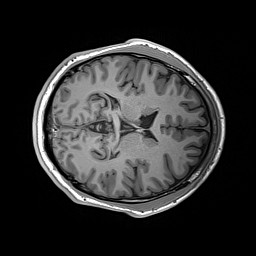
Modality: T1w
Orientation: axial
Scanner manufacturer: siemens
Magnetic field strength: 3 T
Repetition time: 2.2 s
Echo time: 0.00244 s